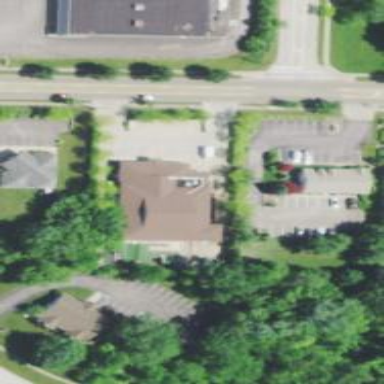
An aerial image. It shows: Kindergarten.